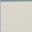
Piece: xx